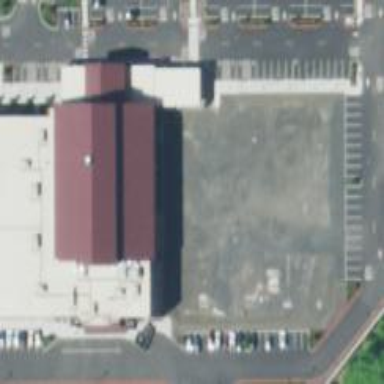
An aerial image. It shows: Commercial building that houses bowling alley.